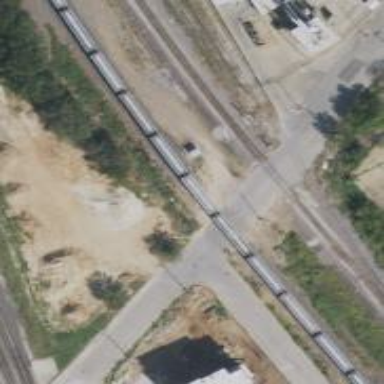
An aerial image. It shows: Level crossing along the railway.